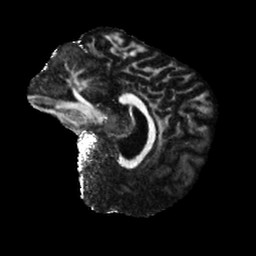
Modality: FA
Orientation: sagittal
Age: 30
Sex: male
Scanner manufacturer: siemens
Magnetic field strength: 6.98 T
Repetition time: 7.776 s
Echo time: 0.076 s